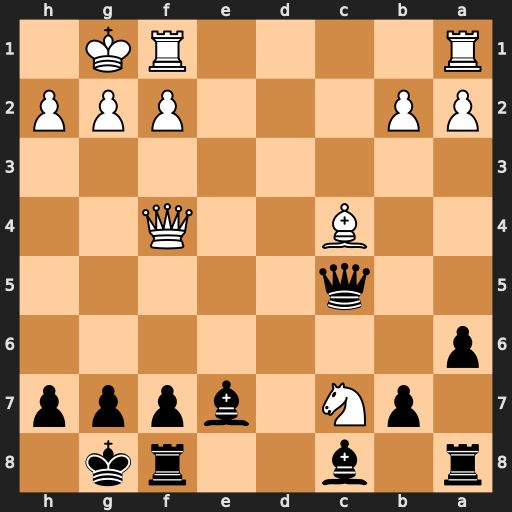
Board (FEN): r1b2rk1/1pN1bppp/p7/2q5/2B2Q2/8/PP3PPP/R4RK1
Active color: b
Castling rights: -
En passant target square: -
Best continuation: Bd6 Qxd6 Qxd6